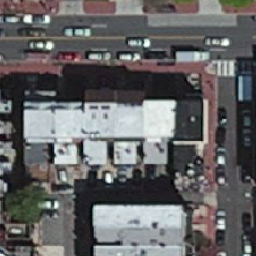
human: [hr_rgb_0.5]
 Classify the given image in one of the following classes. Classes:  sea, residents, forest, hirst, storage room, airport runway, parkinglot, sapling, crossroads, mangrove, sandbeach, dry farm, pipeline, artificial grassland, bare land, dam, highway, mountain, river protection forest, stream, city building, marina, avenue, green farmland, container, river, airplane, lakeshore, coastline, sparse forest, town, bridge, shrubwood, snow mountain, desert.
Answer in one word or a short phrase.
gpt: city building